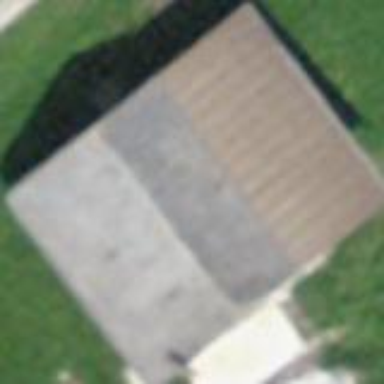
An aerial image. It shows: Rural barn.